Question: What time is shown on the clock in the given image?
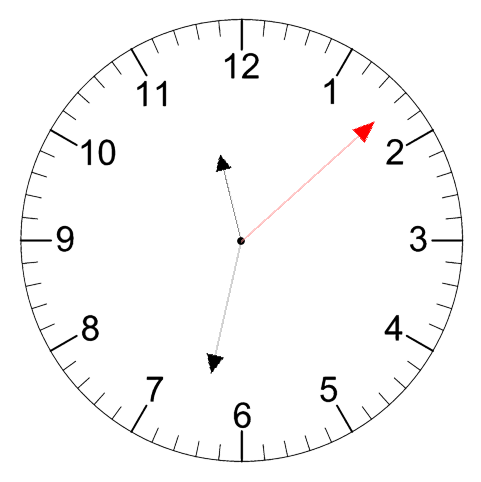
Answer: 11:32:08